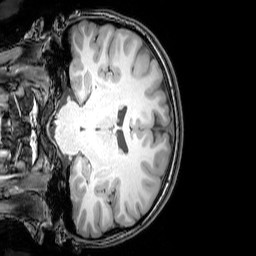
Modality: T1w
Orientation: coronal
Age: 24
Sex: female
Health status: healthy
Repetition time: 0.081 s
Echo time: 0.037 s